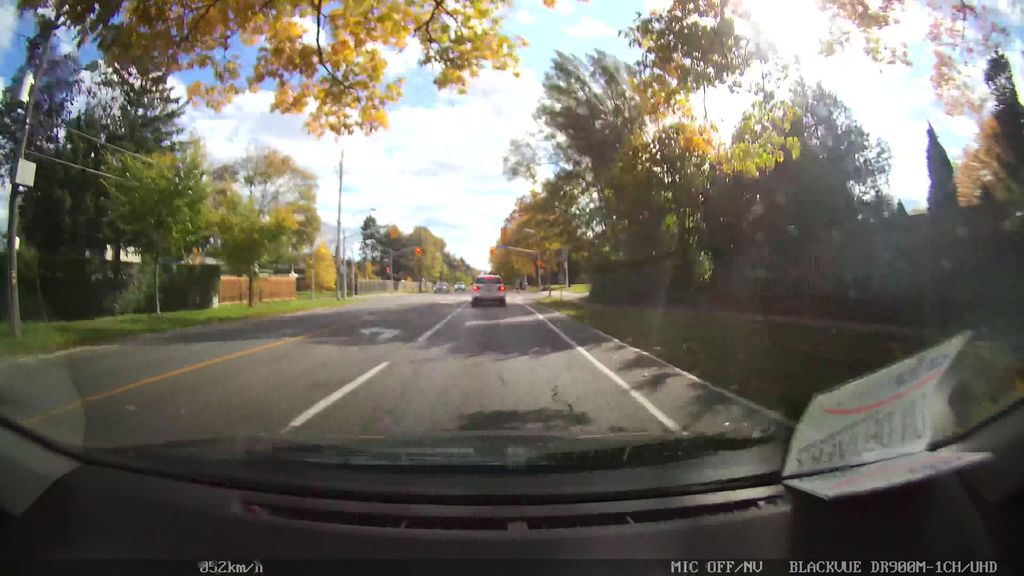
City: toronto